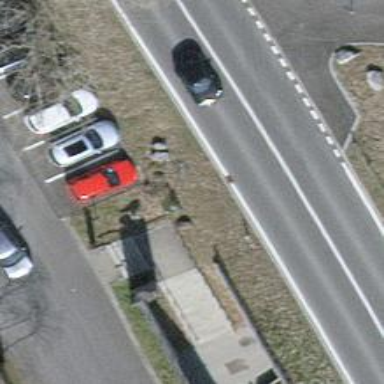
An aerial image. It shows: Set of steps on the road.